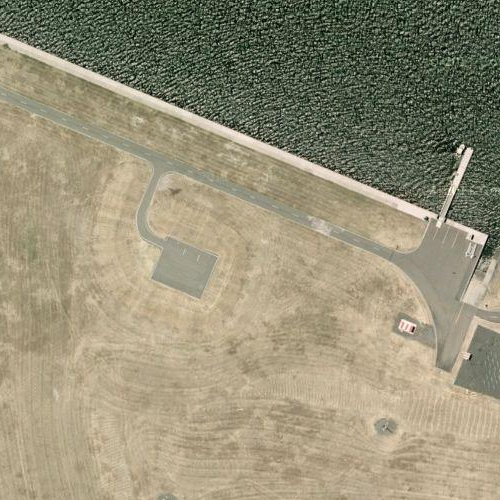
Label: sydney